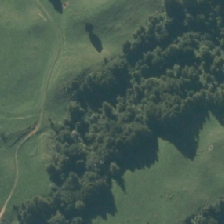
Land cover: indigenous_forest